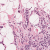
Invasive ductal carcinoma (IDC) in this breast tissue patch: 1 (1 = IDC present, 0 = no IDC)